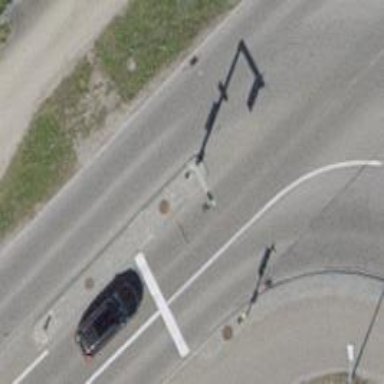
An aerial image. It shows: Road with traffic signals.